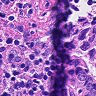
Metastatic tissue present: no